Field crop: maize
Growth stage: 2
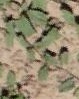
Species: convolvulus